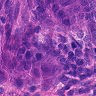
Metastatic tissue present: yes